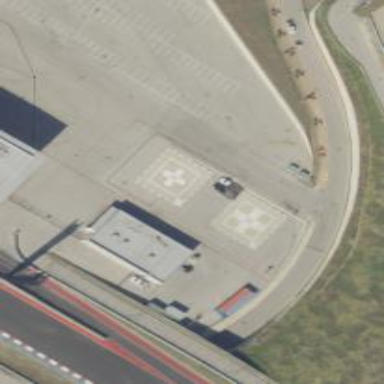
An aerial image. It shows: Image showing helipad at airport.